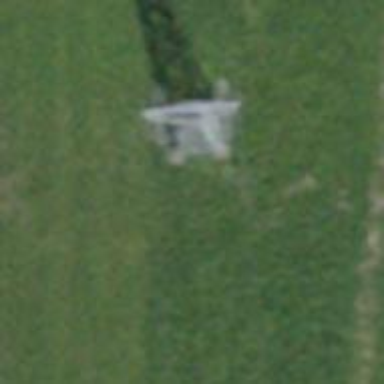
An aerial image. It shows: Pylon for aerialway.